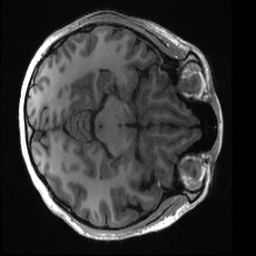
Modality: T1w
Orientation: axial
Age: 21
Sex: female